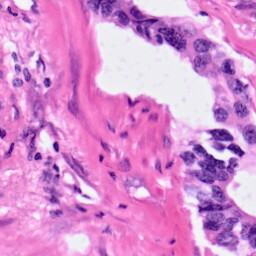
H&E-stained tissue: Pancreatic